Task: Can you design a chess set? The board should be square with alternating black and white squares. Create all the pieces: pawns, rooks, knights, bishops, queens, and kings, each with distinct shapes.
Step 3316:
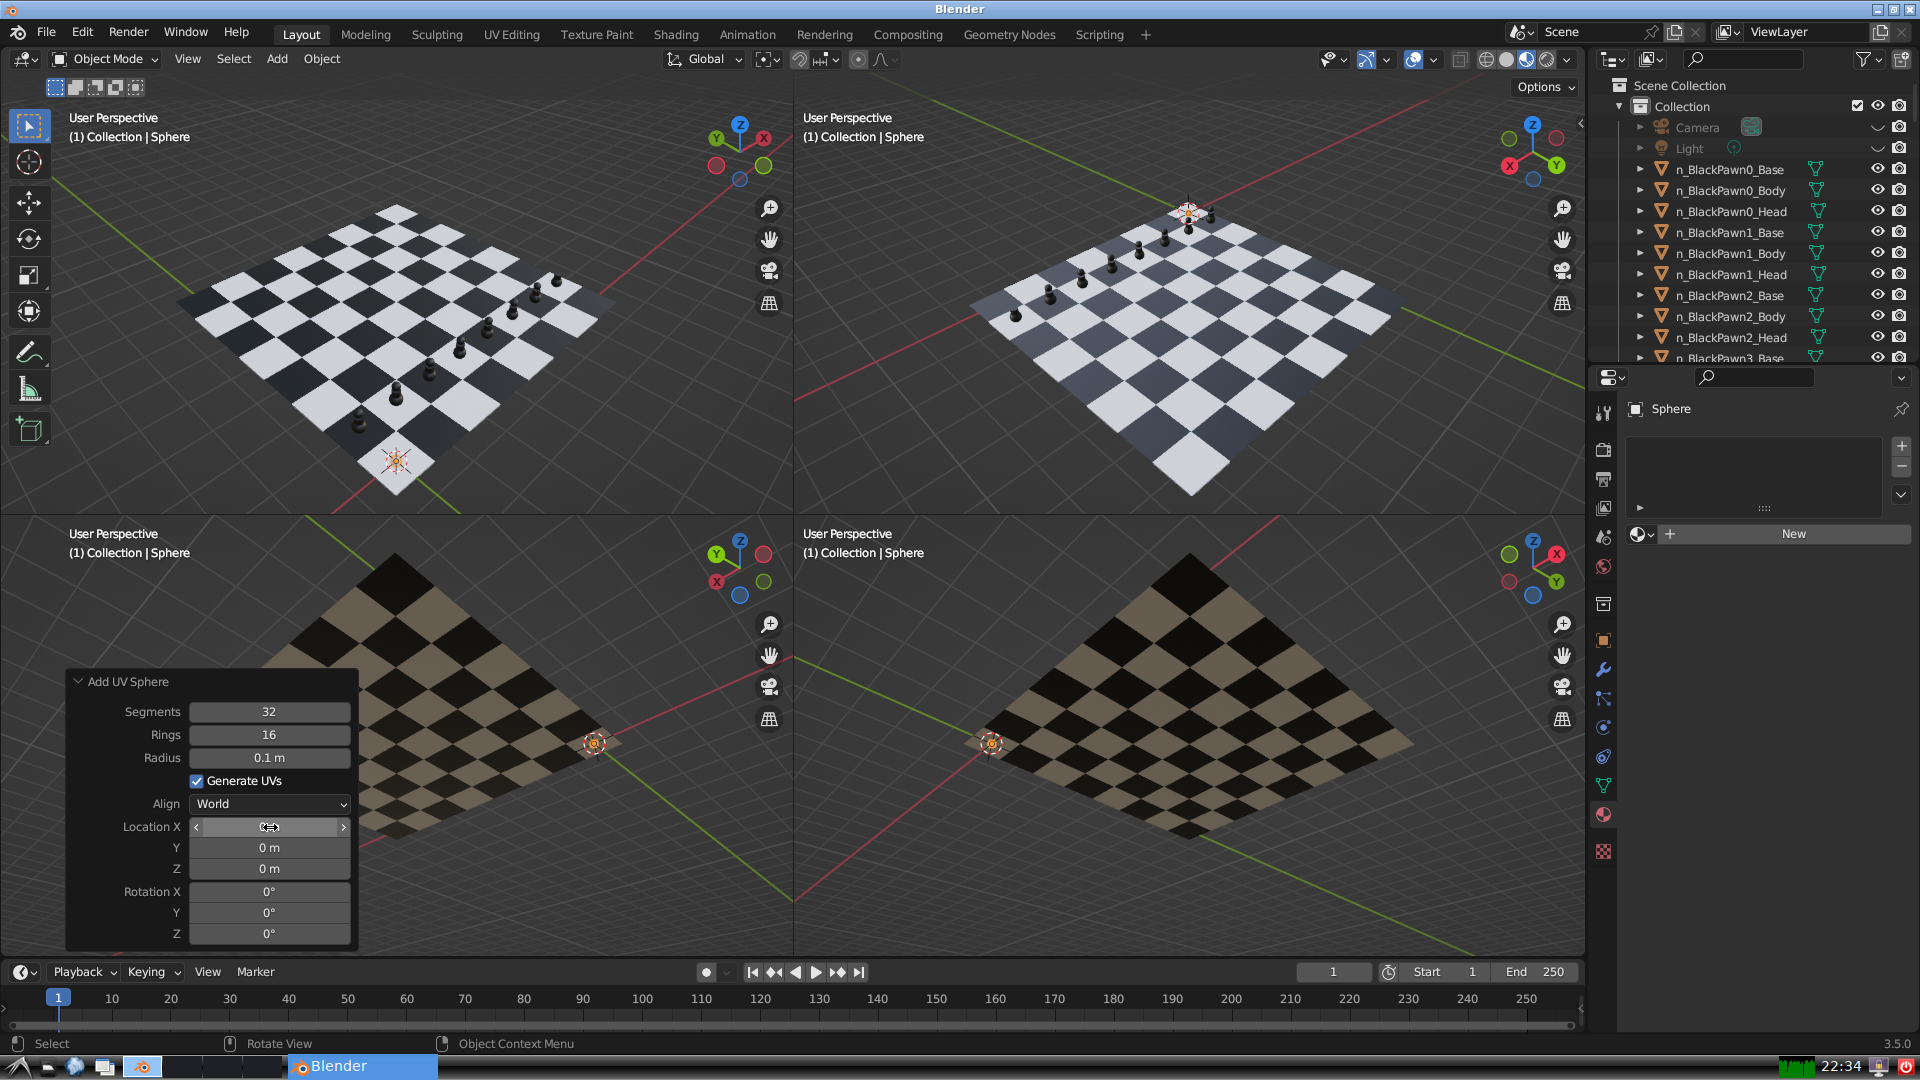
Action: click: no